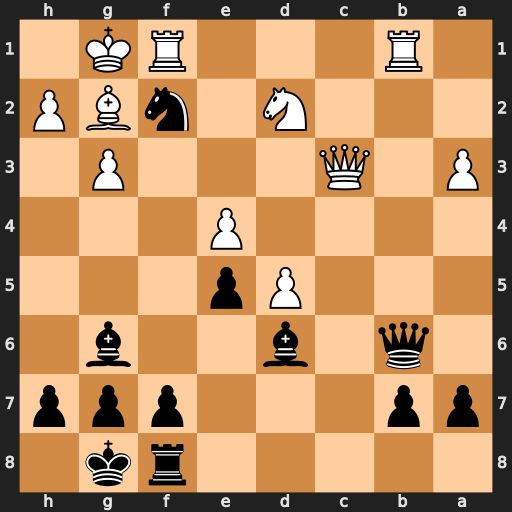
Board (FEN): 5rk1/pp3ppp/1q1b2b1/3Pp3/4P3/P1Q3P1/3N1nBP/1R3RK1
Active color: b
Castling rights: -
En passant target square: -
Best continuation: Nh3+ Kh1 Qg1+ Rxg1 Nf2#